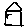
Label: house